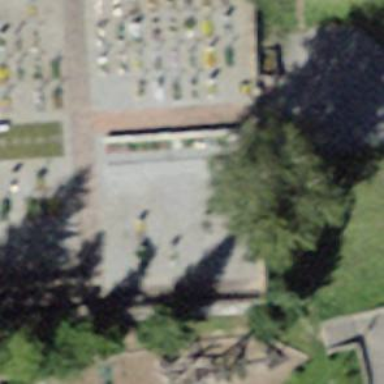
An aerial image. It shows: Graveyard.